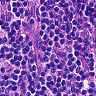
Metastatic tissue present: no